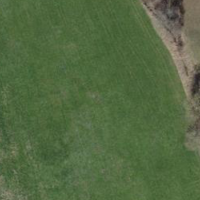
EUNIS habitat code: 52
Species observed at this site:
Pholidoptera griseoaptera